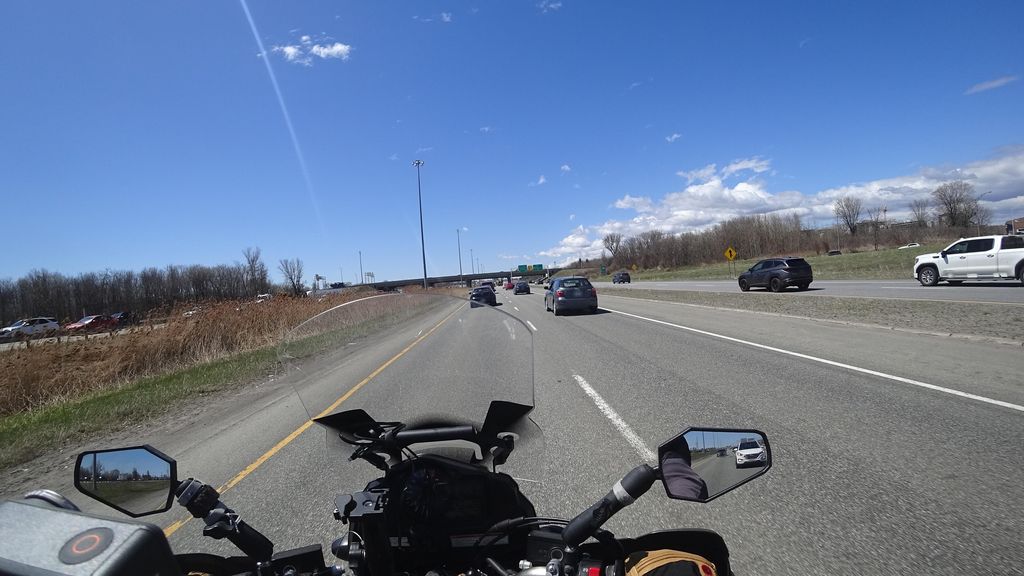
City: quebec_city